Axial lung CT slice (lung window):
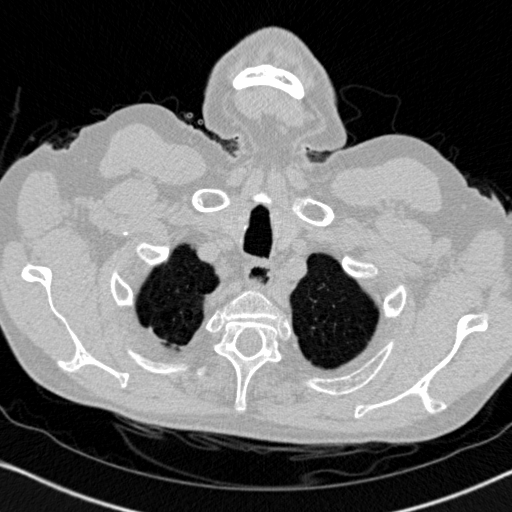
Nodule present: no